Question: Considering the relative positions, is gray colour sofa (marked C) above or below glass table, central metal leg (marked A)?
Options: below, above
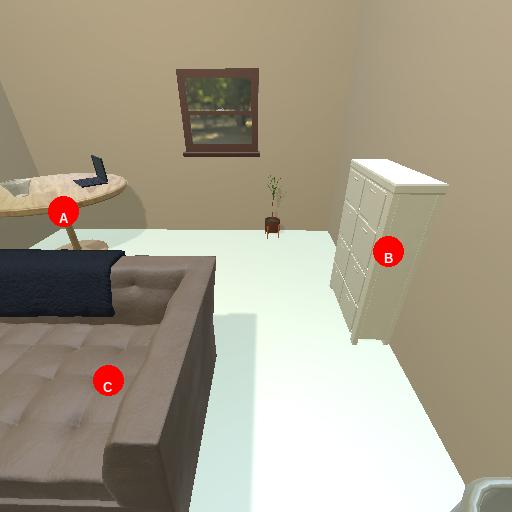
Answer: below